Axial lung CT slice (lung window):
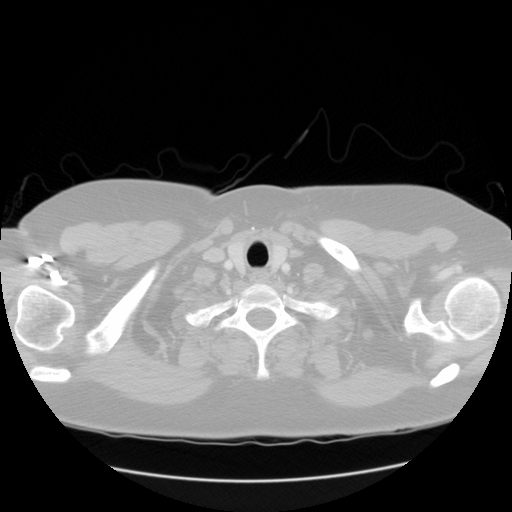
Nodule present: no